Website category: university
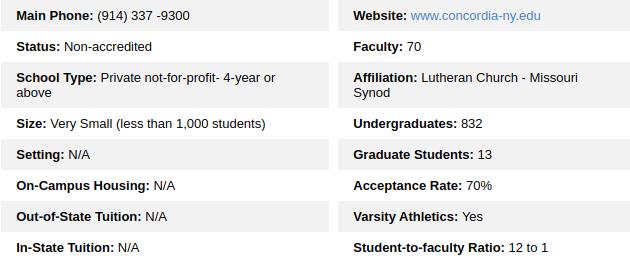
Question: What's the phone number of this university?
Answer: (914) 337 -9300

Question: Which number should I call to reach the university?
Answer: (914) 337 -9300

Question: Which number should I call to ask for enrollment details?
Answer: (914) 337 -9300

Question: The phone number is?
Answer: (914) 337 -9300

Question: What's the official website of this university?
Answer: www.concordia-ny.edu

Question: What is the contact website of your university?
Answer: www.concordia-ny.edu

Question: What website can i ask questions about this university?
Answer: www.concordia-ny.edu

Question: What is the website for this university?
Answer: www.concordia-ny.edu

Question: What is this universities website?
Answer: www.concordia-ny.edu

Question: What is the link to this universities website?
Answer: www.concordia-ny.edu

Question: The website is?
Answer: www.concordia-ny.edu

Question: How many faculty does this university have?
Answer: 70

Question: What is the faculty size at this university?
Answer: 70

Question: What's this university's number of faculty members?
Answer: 70

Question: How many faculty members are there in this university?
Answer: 70

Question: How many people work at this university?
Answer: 70

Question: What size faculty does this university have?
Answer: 70

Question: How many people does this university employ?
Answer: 70

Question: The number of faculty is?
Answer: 70

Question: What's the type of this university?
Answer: Private not-for-profit- 4-year or above

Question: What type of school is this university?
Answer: Private not-for-profit- 4-year or above

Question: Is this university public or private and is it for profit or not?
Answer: Private not-for-profit- 4-year or above

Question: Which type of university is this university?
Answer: Private not-for-profit- 4-year or above

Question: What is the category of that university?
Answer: Private not-for-profit- 4-year or above

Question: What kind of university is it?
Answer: Private not-for-profit- 4-year or above

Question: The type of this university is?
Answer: Private not-for-profit- 4-year or above

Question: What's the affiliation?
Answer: Lutheran Church - Missouri Synod

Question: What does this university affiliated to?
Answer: Lutheran Church - Missouri Synod

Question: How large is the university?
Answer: Very Small (less than 1,000 students)

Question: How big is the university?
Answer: Very Small (less than 1,000 students)

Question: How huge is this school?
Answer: Very Small (less than 1,000 students)

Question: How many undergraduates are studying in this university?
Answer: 832

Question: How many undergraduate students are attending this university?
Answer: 832

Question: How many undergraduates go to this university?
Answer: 832

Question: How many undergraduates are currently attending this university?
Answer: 832

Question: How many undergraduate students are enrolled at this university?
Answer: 832

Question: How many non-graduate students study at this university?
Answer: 832

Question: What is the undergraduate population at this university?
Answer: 832

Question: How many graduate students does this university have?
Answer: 13

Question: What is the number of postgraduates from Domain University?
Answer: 13

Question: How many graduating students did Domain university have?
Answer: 13

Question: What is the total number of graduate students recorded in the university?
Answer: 13

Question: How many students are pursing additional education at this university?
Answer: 13

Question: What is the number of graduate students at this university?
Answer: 13

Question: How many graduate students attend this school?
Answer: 13

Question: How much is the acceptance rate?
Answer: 70%

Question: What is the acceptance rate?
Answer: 70%

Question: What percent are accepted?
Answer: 70%

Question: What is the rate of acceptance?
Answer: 70%

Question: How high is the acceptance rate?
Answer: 70%

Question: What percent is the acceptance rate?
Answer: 70%

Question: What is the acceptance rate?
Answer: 70%

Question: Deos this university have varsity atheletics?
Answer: Yes

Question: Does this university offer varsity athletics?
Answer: Yes

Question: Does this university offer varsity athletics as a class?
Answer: Yes

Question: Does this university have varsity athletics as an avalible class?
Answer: Yes

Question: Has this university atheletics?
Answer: Yes

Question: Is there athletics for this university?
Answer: Yes

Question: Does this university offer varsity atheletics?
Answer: Yes

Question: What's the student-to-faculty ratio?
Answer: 12 to 1

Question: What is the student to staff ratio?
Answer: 12 to 1

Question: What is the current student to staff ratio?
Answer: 12 to 1

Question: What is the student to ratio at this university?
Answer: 12 to 1

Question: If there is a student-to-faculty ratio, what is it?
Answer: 12 to 1